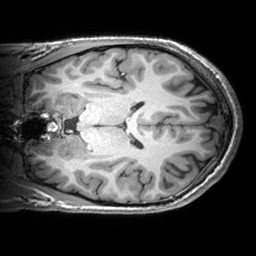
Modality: T1w
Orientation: coronal
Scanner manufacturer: siemens
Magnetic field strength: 3 T
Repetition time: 2.53 s
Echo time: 0.00299 s